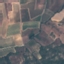
Land use / land cover: PermanentCrop